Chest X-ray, AP view. Patient: 40 years old, sex M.
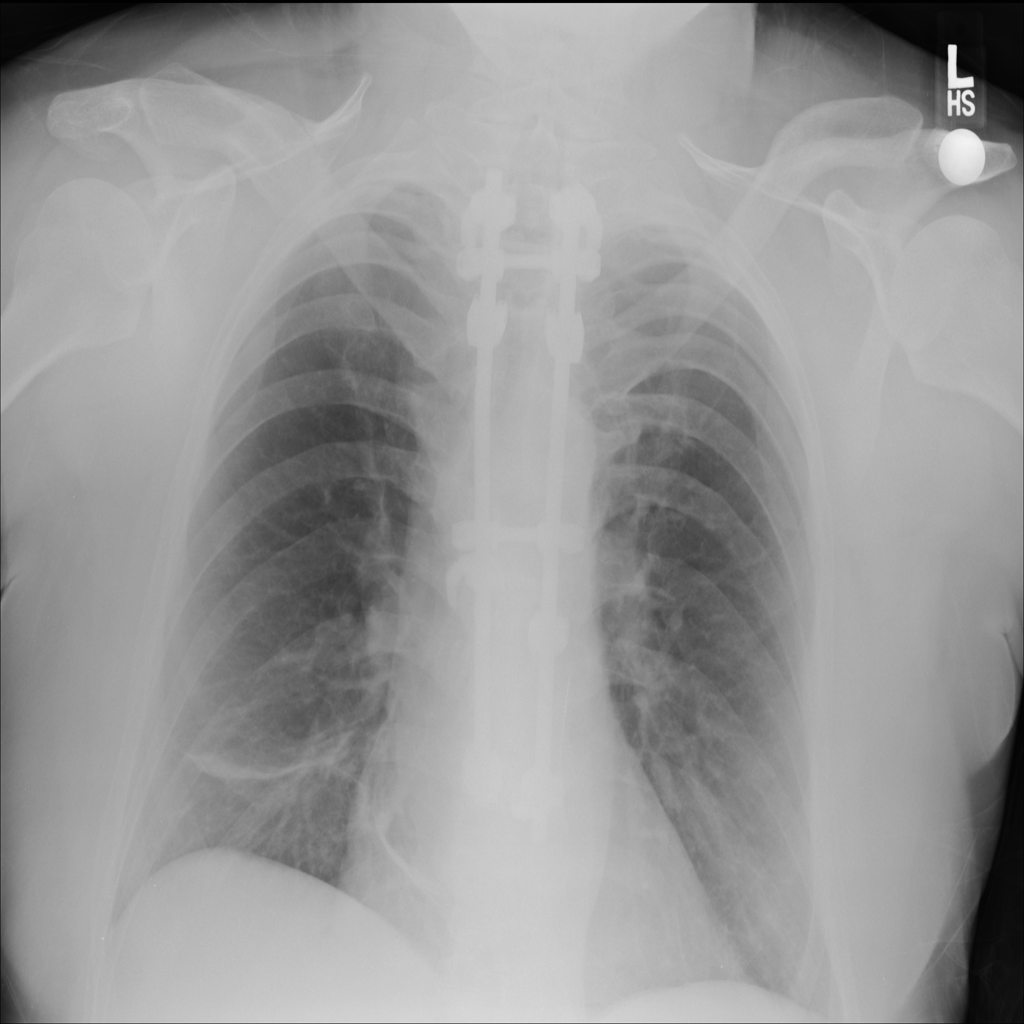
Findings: Atelectasis